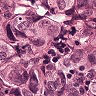
Metastatic tissue present: yes